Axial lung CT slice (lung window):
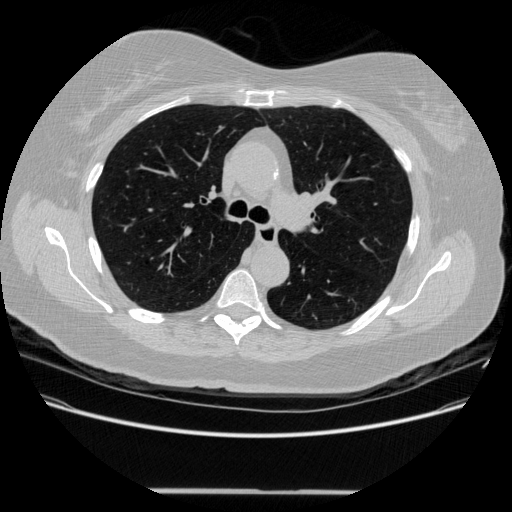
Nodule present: no